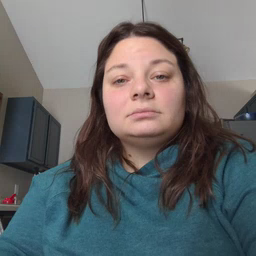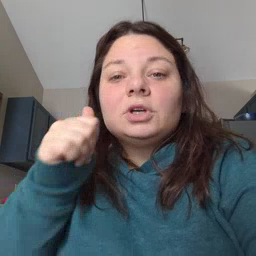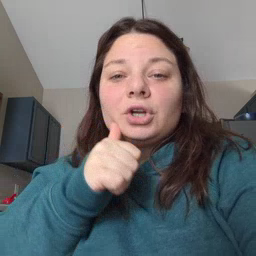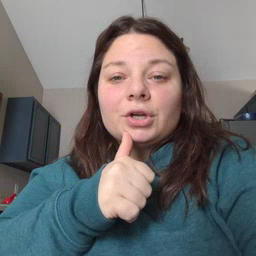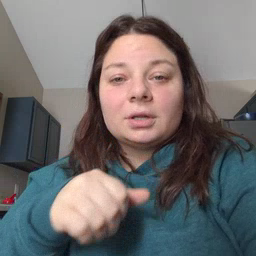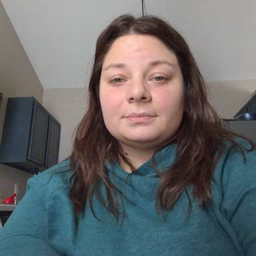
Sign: girl